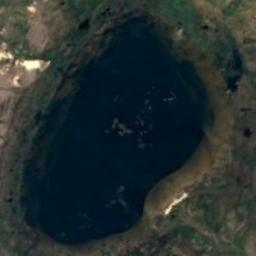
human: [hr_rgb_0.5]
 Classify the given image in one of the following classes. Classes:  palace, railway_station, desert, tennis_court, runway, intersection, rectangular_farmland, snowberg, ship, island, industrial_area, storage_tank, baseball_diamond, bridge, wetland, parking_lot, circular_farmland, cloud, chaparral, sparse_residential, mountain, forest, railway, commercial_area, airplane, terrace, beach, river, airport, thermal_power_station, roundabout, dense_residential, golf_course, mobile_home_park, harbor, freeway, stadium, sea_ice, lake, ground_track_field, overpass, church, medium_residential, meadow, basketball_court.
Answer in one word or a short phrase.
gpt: lake